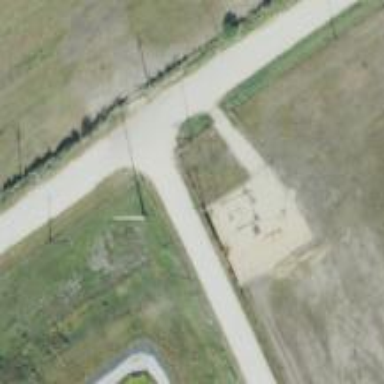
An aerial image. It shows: Power pole.